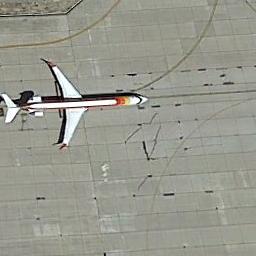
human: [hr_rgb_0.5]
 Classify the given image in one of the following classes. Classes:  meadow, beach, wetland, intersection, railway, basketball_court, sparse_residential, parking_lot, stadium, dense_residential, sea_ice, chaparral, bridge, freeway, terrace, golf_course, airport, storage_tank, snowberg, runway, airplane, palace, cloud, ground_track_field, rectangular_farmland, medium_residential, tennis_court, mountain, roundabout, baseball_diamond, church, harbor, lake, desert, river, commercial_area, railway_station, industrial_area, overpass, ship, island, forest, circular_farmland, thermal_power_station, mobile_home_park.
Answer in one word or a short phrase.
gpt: airplane